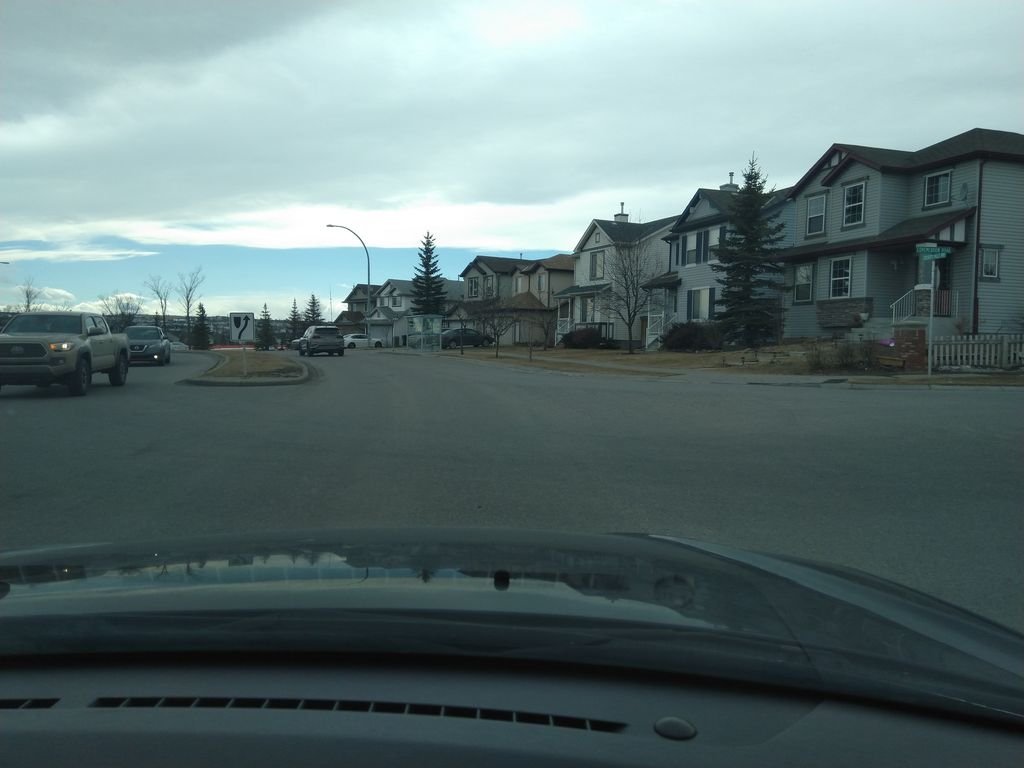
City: calgary